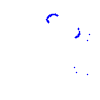
Particle: proton